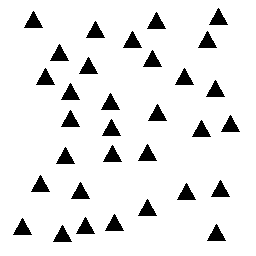
Squares: 0
Triangles: 32
Stars: 0
Total shapes: 32